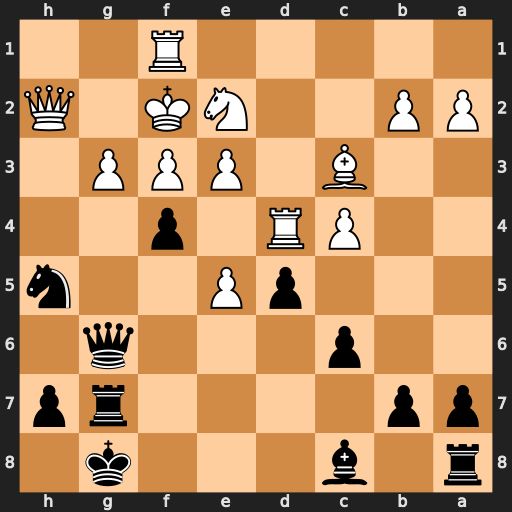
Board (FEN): r1b3k1/pp4rp/2p3q1/3pP2n/2PR1p2/2B1PPP1/PP2NK1Q/5R2
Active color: b
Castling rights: -
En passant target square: -
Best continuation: fxg3+ Nxg3 Qxg3+ Qxg3 Nxg3